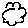
Label: cloud